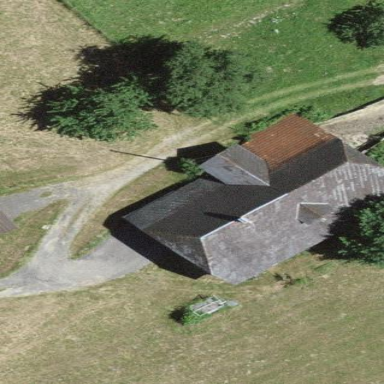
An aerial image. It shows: Farm building.